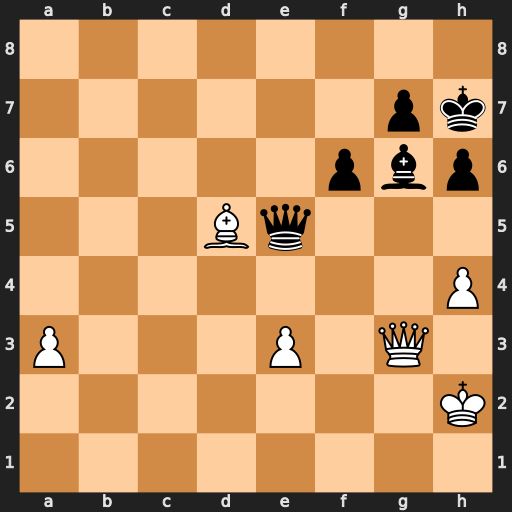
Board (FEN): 8/6pk/5pbp/3Bq3/7P/P3P1Q1/7K/8
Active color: w
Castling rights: -
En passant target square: -
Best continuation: Qxe5 fxe5 a4